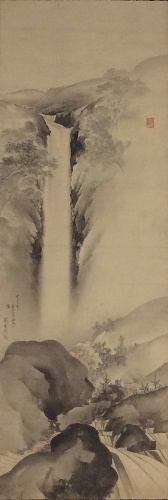
Title: 田崎草雲筆　養老の滝|Yōrō Waterfall
Artist: Tazaki Sōun
Artist bio: Japanese, 1815–1898
Date: dated 1887
Object type: Hanging scroll
Classification: Paintings
Medium: Hanging scroll; ink and color on silk
Culture: Japan
Period: Meiji period (1868–1912)
Dimensions: 38 3/8 x 13 in. (97.5 x 33 cm)
Department: Asian Art
Credit line: The Howard Mansfield Collection, Purchase, Rogers Fund, 1936
Accession year: 1936
Repository: Metropolitan Museum of Art, New York, NY
Tags: Waterfalls